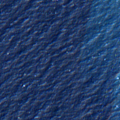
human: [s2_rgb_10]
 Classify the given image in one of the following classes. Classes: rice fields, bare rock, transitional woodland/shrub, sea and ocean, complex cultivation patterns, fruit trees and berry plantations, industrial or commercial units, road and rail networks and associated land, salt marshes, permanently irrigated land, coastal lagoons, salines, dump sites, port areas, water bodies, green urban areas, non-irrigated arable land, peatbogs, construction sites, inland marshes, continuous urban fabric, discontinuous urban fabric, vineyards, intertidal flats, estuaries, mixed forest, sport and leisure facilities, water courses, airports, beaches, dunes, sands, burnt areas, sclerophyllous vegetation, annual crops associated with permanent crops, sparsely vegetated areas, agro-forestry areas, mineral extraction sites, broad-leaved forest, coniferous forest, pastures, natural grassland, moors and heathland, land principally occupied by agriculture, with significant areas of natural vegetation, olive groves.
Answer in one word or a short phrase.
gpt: sea and ocean